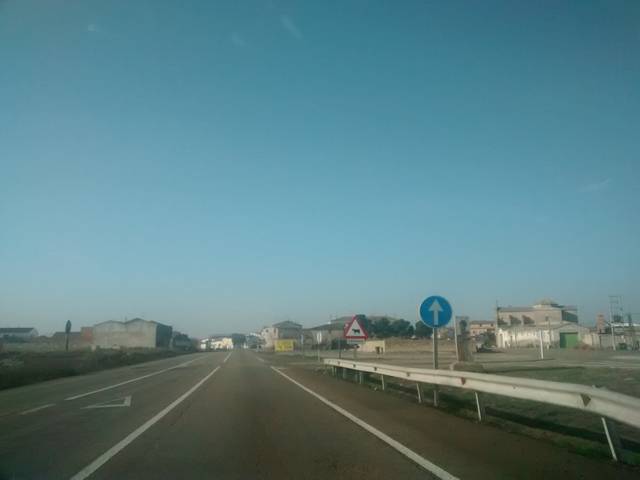
Region: Spain
Coordinates: 41.498, -0.1466